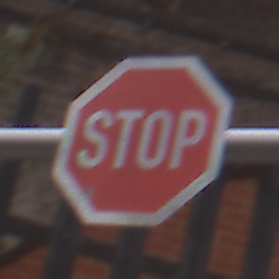
Verkehrszeichen: Stop
Umgebung: Outdoor, Urban
Tageszeit: MorningAfternoon
Wetter: Overcast
Licht: Natural
Jahreszeit: NotSpecified
Kontrast: LowContrast